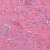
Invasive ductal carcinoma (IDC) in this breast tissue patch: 0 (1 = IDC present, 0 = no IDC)